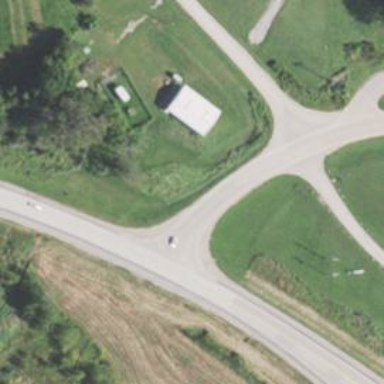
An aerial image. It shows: Stop road.